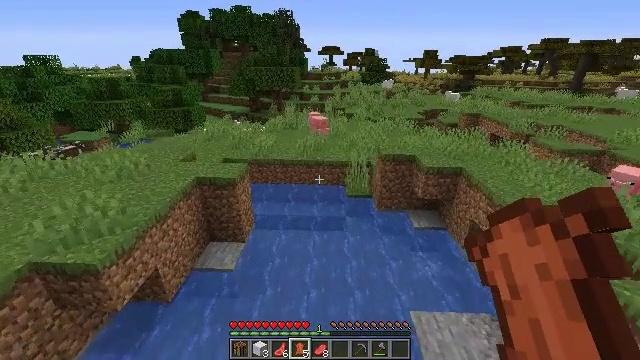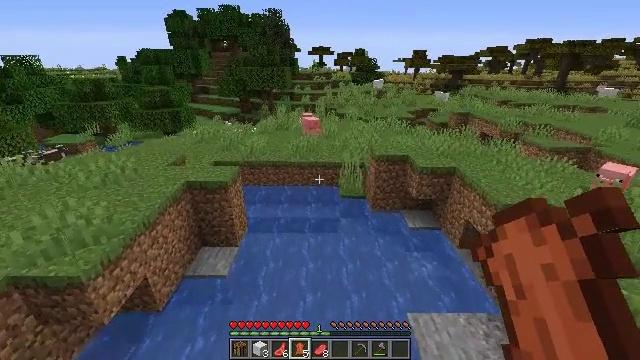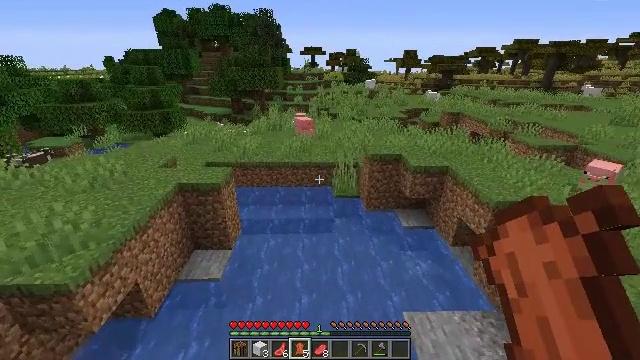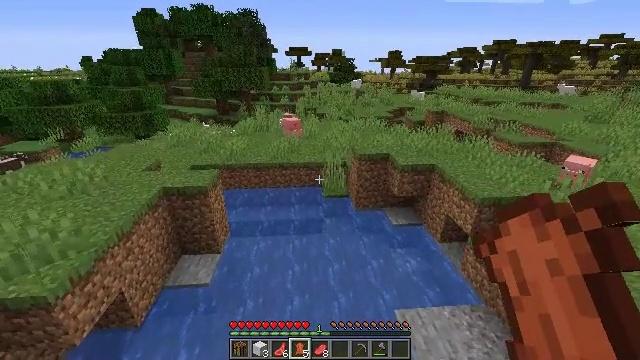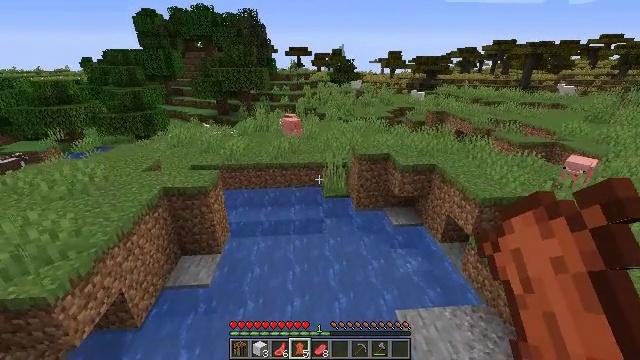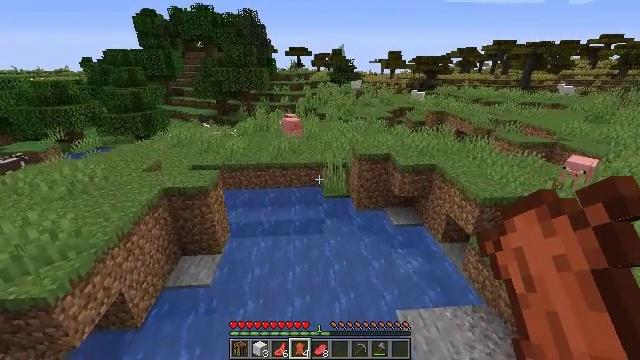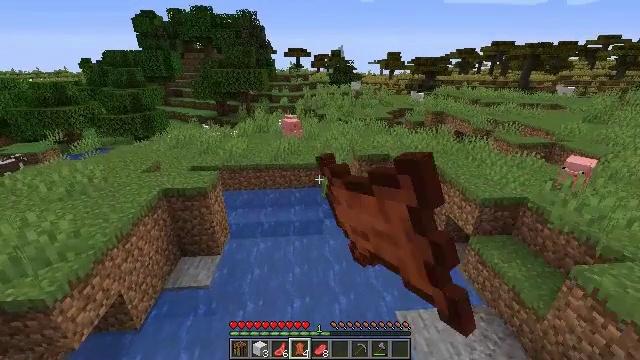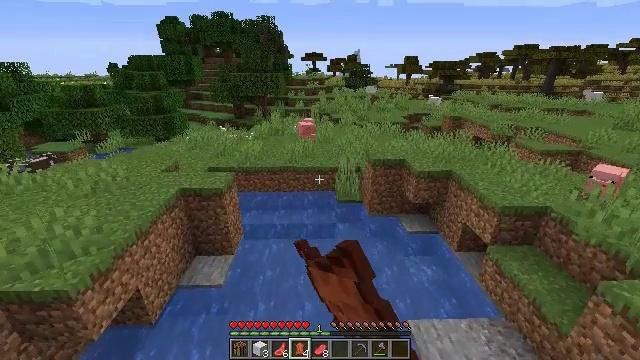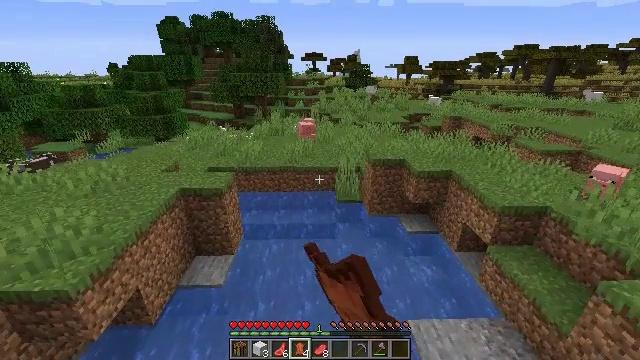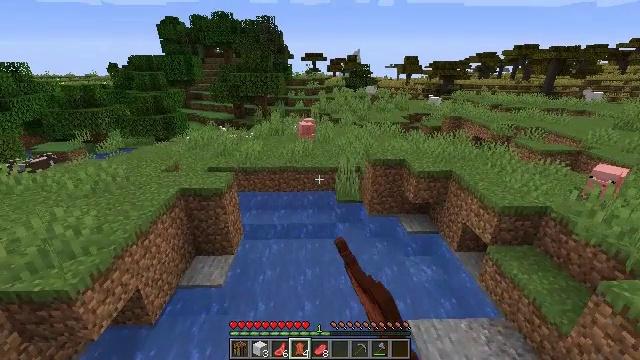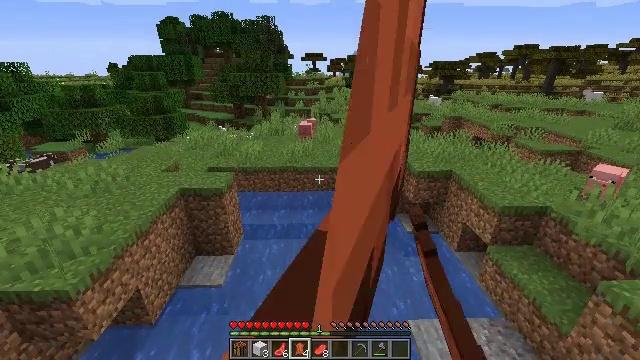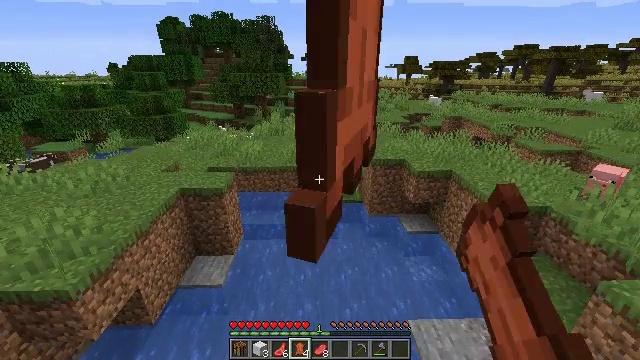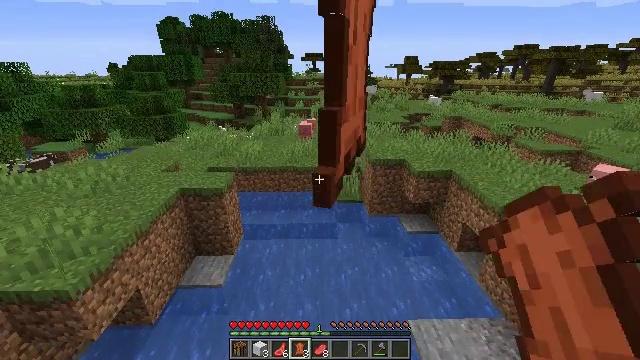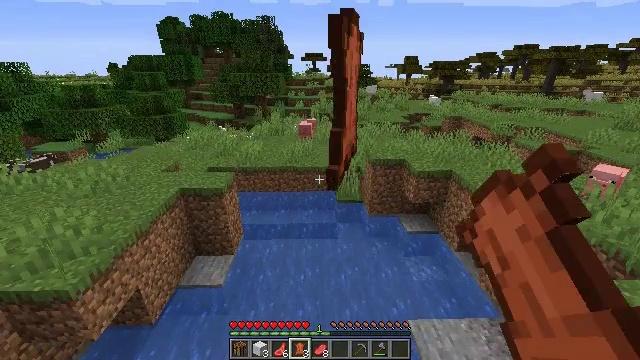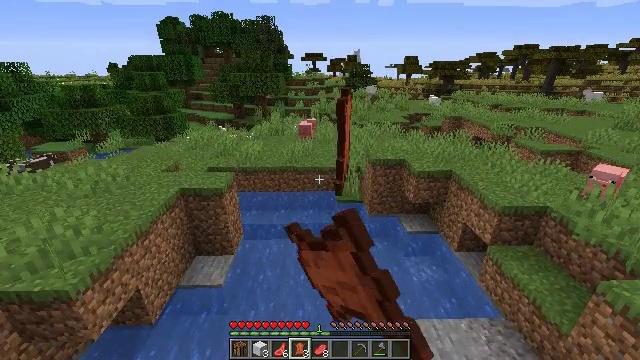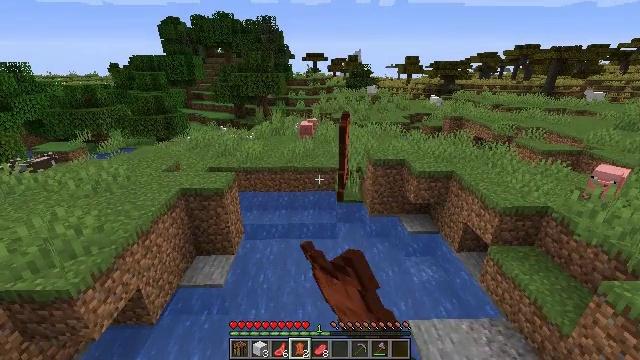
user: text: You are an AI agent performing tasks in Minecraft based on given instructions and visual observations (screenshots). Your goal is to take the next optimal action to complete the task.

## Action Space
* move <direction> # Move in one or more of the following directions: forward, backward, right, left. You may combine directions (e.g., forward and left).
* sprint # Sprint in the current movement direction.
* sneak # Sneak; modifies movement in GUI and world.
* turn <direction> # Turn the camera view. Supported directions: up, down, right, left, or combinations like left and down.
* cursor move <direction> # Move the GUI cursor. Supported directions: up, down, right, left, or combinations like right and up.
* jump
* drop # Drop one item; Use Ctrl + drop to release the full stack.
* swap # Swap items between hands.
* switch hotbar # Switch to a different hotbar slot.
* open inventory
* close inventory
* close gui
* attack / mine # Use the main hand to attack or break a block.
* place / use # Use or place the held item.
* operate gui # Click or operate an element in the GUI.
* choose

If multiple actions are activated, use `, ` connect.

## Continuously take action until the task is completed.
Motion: motion action
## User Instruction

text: Drop leather.
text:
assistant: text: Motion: turn right
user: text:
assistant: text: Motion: turn right
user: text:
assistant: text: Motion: turn right
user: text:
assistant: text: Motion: no_op
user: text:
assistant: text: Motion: drop
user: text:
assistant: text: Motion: drop
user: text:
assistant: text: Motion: turn left, drop
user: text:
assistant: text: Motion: drop
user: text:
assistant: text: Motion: drop
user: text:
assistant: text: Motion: drop
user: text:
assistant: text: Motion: no_op
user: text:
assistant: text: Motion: drop
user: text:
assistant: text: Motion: drop
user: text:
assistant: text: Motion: no_op
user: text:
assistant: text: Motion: drop
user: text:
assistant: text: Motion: drop
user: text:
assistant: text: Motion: drop
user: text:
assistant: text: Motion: no_op
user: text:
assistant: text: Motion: no_op
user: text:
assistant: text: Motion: drop
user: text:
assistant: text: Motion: drop
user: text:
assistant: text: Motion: drop
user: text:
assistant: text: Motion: no_op
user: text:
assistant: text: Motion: no_op
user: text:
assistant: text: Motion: no_op
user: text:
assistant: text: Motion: no_op
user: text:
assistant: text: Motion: no_op
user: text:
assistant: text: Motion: no_op
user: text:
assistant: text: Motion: no_op
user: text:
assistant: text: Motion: drop